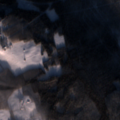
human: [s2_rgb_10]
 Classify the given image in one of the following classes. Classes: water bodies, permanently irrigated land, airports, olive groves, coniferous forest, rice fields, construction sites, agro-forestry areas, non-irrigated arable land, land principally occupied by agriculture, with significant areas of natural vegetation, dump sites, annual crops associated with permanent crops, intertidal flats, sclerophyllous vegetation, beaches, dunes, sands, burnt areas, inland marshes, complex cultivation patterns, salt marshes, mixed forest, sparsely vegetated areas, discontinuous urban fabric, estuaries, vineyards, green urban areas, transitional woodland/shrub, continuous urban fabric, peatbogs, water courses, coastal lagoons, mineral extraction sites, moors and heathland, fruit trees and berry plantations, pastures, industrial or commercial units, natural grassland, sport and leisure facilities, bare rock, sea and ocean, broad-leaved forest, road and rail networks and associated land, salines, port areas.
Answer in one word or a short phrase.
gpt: non-irrigated arable land, broad-leaved forest, coniferous forest, mixed forest